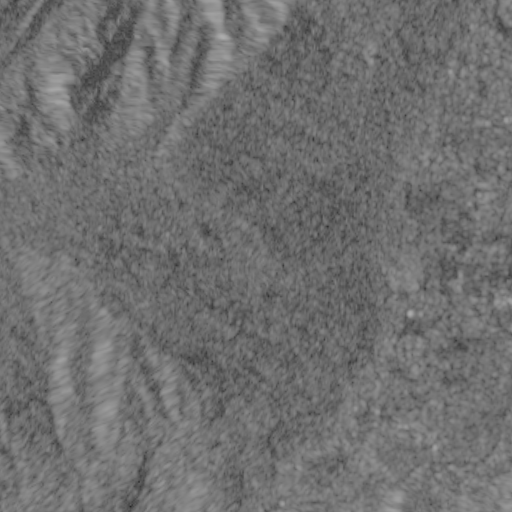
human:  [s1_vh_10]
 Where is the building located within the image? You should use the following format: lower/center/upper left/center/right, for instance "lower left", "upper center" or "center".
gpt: The building is located in the right of the image.
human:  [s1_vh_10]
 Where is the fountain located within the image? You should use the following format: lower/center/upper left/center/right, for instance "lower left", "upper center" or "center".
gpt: The fountain is located in the lower right of the image.
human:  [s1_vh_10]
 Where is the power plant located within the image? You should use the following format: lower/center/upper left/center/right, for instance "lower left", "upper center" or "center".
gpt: There is no power plant in the image.

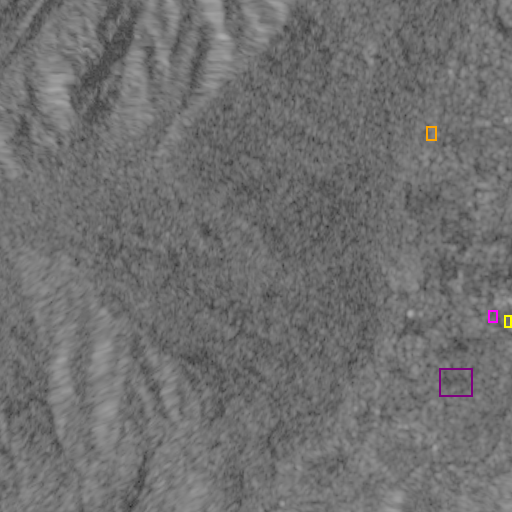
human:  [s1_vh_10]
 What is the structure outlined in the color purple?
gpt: The structure outlined in purple is a park.
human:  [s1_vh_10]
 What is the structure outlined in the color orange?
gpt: The structure outlined in orange is a parking lot.
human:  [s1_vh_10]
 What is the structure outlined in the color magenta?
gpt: The structure outlined in magenta is a building.
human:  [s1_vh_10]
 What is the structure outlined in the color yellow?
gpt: The structure outlined in yellow is a building.
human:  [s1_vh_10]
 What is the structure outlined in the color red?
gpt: There is no red outline.